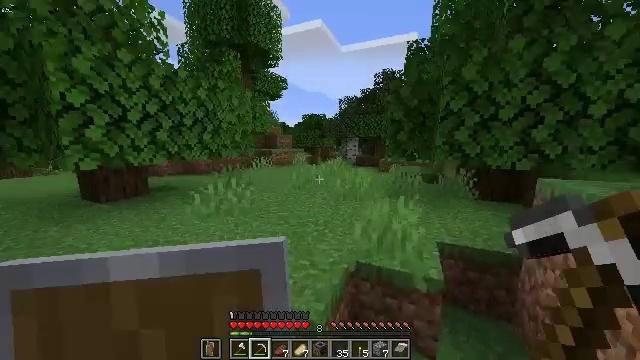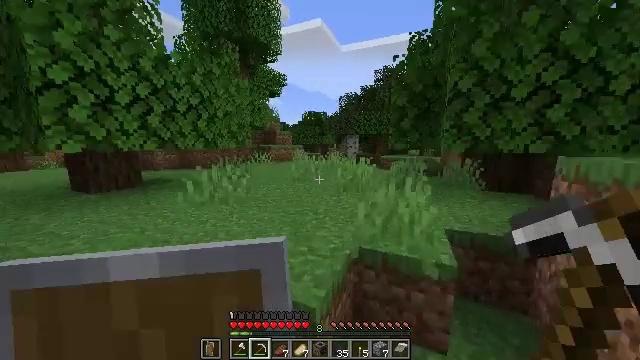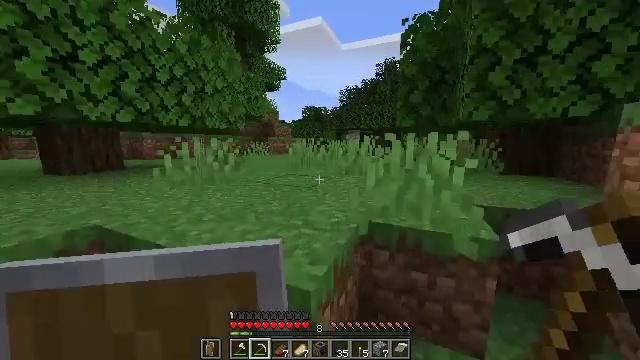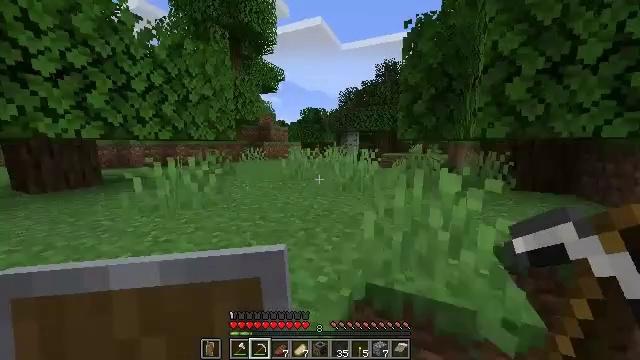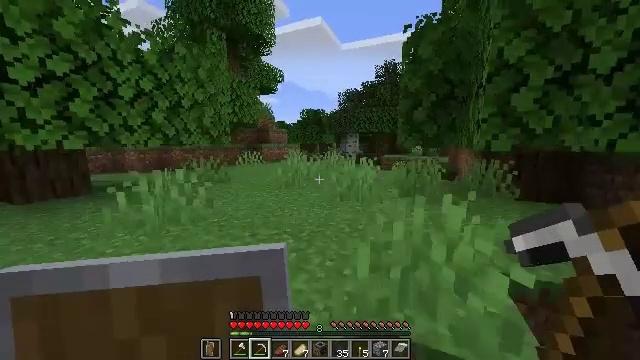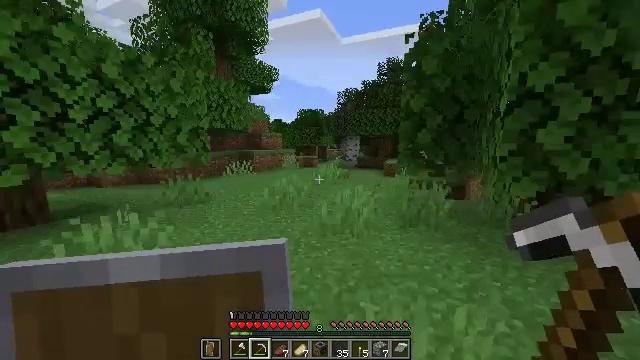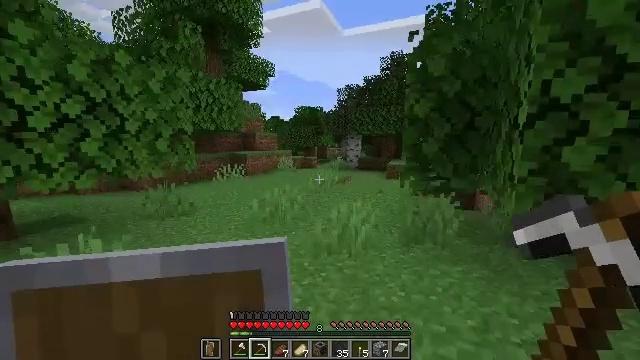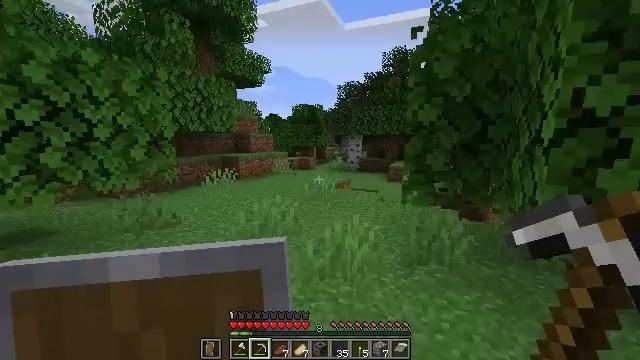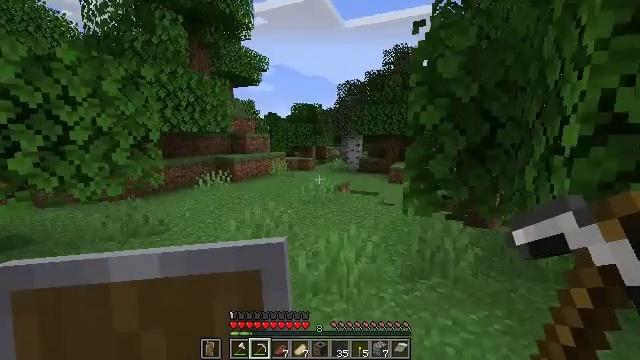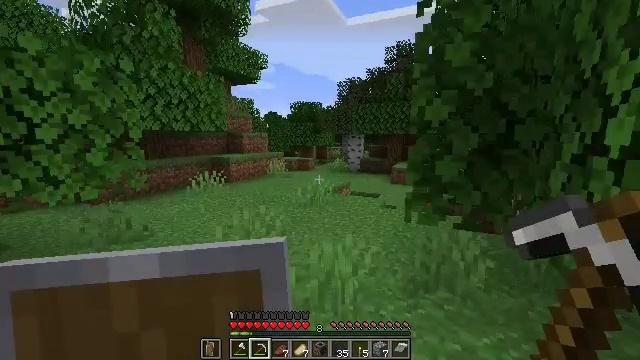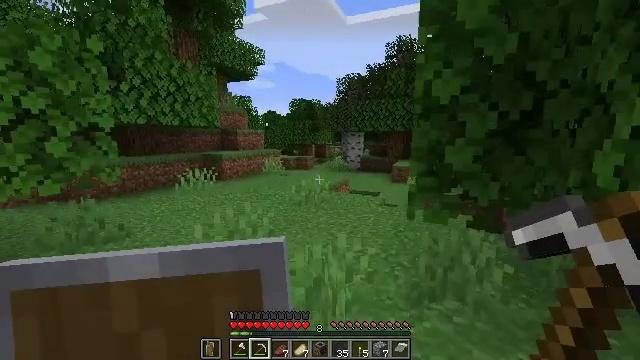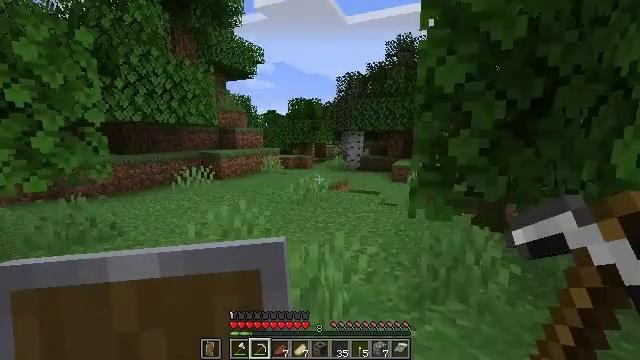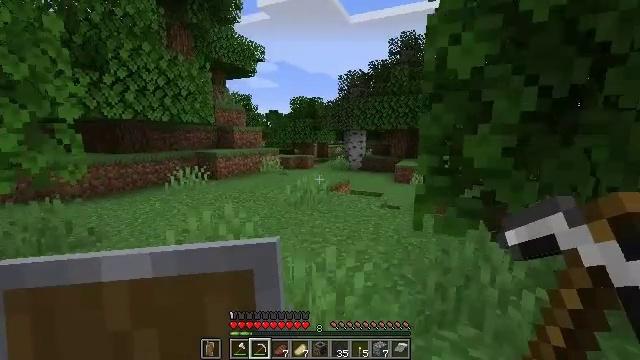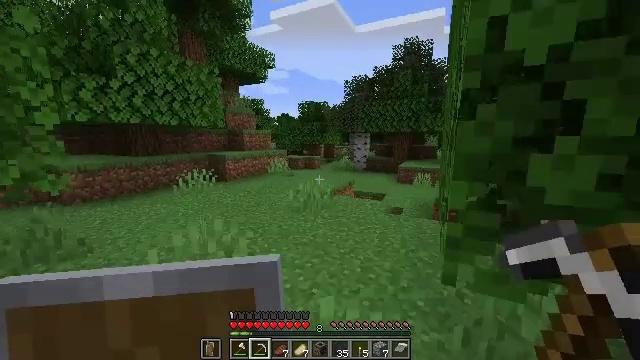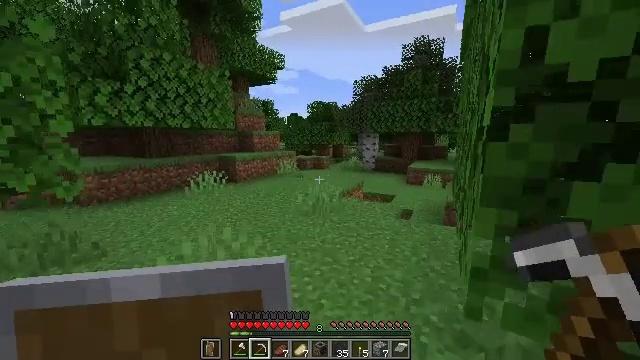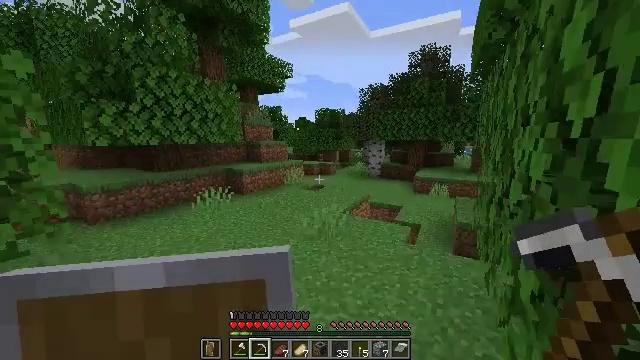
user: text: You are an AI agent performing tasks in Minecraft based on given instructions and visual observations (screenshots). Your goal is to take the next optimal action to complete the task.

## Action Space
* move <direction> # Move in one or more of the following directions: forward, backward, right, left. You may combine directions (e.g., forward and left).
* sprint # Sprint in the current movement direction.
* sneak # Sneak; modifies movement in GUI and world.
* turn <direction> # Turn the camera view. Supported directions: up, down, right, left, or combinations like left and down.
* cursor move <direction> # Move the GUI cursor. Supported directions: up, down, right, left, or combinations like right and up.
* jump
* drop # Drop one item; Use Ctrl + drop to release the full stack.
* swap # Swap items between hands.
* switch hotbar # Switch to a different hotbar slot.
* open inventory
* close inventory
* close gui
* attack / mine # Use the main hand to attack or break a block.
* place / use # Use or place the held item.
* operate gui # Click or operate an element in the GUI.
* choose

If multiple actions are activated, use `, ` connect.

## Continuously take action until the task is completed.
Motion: motion action
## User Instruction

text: Break oak leaves from the trees.
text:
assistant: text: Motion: move forward, jump
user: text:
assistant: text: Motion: move forward, jump
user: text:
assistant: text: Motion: move forward, jump
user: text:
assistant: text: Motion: move forward, jump
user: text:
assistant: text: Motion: move forward, jump
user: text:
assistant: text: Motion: move forward, jump
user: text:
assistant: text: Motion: move forward, jump
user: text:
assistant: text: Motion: move forward
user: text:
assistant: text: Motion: move forward
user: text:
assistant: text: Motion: move forward
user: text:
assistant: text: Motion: move forward
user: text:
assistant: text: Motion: move forward, sprint
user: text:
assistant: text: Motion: move forward, sprint, turn left
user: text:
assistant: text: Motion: move forward, sprint, turn left, jump
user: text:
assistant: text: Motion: move forward, turn left, jump
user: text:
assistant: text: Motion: move forward, turn left, jump
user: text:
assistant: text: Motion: move forward, turn left, jump
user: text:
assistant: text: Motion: move forward, jump
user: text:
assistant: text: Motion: move forward, jump
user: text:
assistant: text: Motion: move forward, jump
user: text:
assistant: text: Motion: move forward, jump
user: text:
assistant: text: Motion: move forward, jump
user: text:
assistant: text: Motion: move forward, jump
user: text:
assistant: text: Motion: move forward, jump
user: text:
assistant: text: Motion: move forward, jump
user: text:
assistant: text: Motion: move forward, jump
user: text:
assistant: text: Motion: move forward, jump
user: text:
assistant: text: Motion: move forward, jump
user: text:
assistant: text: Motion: move forward, jump
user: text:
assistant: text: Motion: move forward, jump